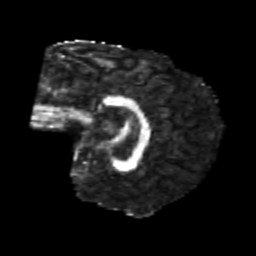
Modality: FA
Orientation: sagittal
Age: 24
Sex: male
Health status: healthy
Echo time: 0.074 s